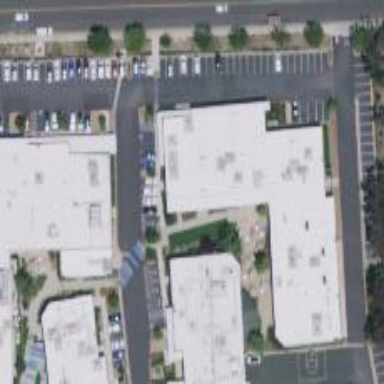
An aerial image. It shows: Industrial building.